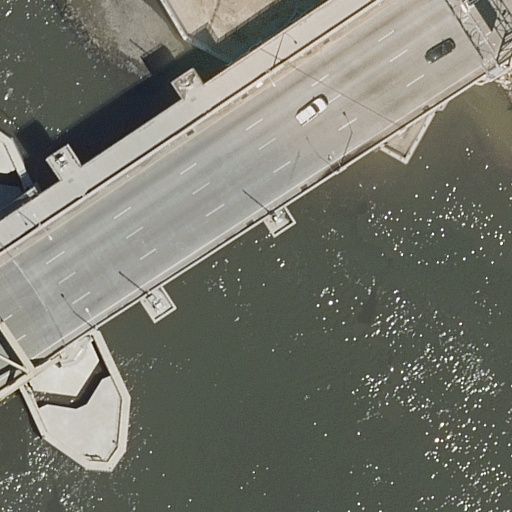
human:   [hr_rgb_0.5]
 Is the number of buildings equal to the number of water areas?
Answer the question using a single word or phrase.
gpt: no

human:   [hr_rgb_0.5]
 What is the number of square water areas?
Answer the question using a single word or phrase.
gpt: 0

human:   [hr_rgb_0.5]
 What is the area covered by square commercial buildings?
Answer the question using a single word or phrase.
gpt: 0m2

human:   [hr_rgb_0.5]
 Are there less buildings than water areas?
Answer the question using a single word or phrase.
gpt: yes

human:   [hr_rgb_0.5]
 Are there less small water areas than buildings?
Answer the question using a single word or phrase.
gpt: no

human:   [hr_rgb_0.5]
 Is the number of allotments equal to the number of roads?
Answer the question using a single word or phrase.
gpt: no

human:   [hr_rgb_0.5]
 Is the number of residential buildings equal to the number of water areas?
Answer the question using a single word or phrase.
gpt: no

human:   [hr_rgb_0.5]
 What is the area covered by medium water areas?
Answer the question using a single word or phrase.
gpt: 0m2

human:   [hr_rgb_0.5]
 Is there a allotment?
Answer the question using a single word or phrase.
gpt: no

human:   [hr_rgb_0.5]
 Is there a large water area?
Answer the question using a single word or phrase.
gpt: yes

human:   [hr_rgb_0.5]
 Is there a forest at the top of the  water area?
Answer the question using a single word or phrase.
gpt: no

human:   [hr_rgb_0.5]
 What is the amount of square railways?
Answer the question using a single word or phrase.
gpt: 0

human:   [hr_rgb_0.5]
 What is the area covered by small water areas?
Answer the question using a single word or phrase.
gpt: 0m2

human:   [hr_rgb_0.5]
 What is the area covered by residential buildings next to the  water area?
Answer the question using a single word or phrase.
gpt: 0m2

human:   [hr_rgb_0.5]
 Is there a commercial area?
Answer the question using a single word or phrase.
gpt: no

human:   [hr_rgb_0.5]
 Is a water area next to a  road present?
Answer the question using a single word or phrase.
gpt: yes

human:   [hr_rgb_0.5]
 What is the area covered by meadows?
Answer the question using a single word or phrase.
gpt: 0m2

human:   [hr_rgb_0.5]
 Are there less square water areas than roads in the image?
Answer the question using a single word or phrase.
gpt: yes

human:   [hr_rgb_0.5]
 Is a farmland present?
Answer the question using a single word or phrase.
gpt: no

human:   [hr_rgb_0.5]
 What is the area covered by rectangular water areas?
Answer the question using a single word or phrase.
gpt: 0m2

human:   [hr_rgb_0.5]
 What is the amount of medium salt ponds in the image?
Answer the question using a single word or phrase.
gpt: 0

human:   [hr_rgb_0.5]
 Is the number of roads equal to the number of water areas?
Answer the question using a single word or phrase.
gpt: no

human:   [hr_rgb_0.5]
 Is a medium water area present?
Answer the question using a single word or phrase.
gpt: no

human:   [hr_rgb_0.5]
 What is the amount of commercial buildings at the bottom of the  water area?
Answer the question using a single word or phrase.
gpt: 0

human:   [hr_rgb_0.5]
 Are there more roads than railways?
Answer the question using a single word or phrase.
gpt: yes

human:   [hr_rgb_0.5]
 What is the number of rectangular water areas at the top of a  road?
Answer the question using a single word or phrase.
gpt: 0

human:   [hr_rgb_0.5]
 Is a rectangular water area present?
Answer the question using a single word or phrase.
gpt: no

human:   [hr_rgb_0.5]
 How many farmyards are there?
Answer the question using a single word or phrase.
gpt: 0

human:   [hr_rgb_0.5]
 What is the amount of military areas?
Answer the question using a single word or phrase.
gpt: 0

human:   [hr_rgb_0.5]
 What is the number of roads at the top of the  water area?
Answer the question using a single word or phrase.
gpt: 3

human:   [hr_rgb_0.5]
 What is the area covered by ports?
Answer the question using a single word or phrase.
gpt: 0m2

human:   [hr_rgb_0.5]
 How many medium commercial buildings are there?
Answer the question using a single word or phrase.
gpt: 0

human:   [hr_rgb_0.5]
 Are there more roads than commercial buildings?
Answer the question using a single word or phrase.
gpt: yes

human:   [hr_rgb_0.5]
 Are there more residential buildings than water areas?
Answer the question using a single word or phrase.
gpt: no

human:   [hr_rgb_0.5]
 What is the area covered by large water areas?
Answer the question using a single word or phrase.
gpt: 9552m2

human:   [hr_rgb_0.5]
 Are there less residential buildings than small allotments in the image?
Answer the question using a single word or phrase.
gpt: no